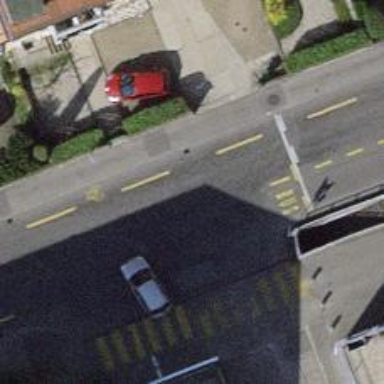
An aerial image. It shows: Road with sidewalk available for pedestrians.